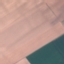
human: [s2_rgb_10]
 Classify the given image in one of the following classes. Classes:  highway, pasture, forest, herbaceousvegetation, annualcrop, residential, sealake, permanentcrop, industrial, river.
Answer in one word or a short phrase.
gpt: AnnualCrop